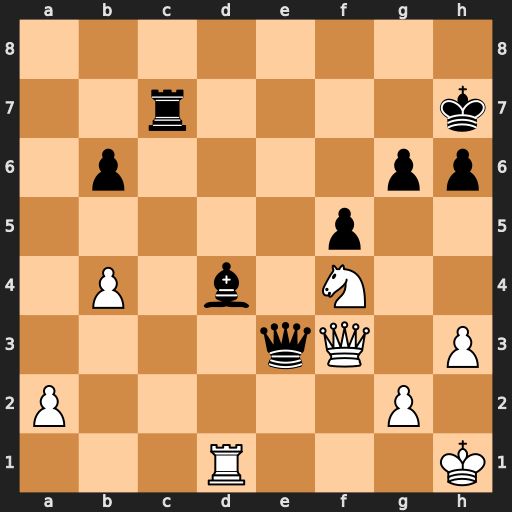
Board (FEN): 8/2r4k/1p4pp/5p2/1P1b1N2/4qQ1P/P5P1/3R3K
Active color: w
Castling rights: -
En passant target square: -
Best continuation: Qxe3 Bxe3 Nd5 Rc2 Nxe3